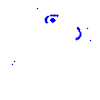
Particle: pion